Question: I'm trying to add a left hand margin to an NSAttributedString so that when I concatenate it with another NSAS, there is a bit of space between the two box frames.
All I have so far is this:
'''
NSMutableAttributedString *issn = [[NSMutableAttributedString alloc] initWithString:jm.issn attributes:nil];
NSRange range = NSMakeRange(0, [issn length]);
[issn addAttribute:NSFontAttributeName
value:[UIFont fontWithName:@"AvenirNext-Medium" size:8]
range:range];
NSMutableAttributedString *textLabel = [[NSMutableAttributedString alloc] initWithAttributedString:title];
[textLabel appendAttributedString:issn];
'''
I want the margin on the left side of the second string.
Thanks!
Edit: image upload

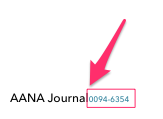
Answer: Why not just use a tab character between the two strings?
You could do this by changing your first line to this:
'''
NSMutableAttributedString *issn = [[NSMutableAttributedString alloc] initWithString:[NSString stringWithFormat:@" %@", jm.issn] attributes:nil];
'''
This should output something like like what you want. You may, however, want to add 2 ' ' characters instead of one because depending on the string length, it may not need a tab character to align it (for example, in that exact string you posted, it didn't add anything to my output).
1 tab with your string:

2 tabs with your string: